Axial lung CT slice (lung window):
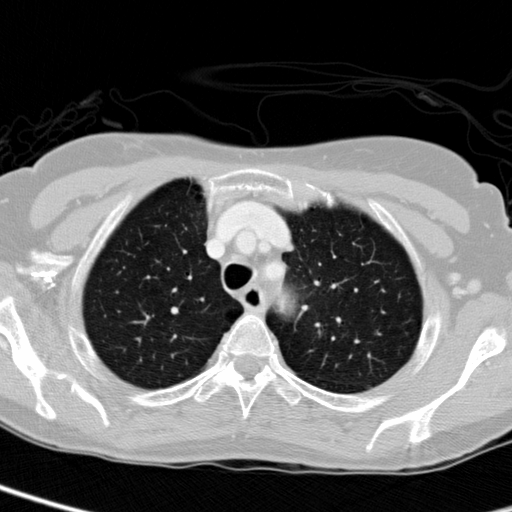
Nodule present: no